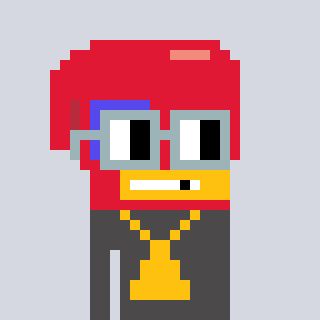
a pixel art character with square dark gray glasses, a boxing glove-shaped head and a grayscale-colored body on a cool background